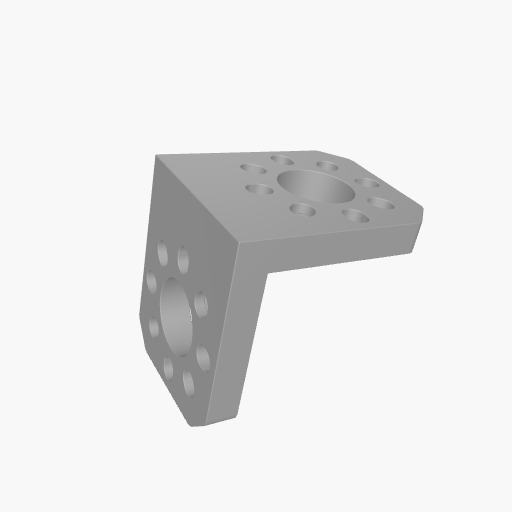
Part: AnglePatternMount